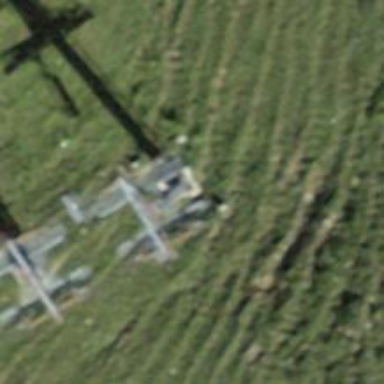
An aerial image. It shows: Pylon used for aerialway.